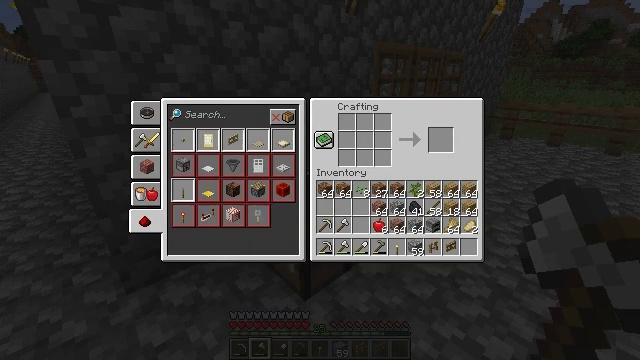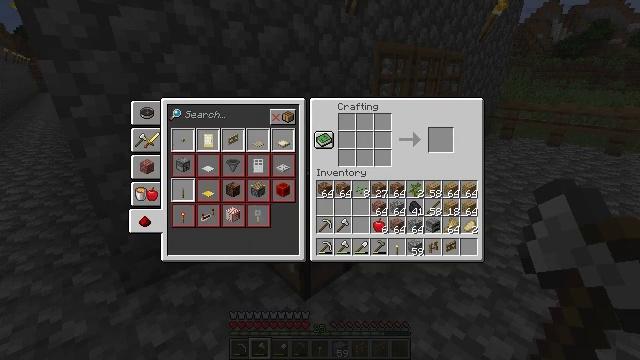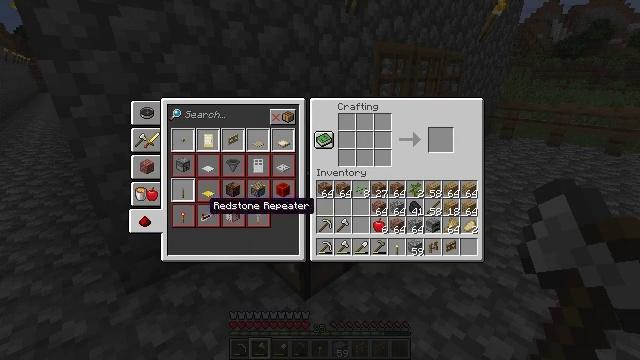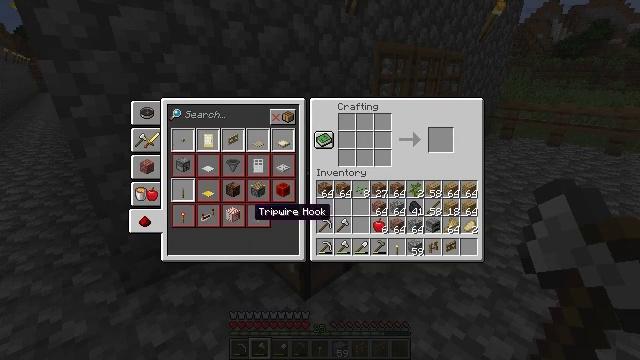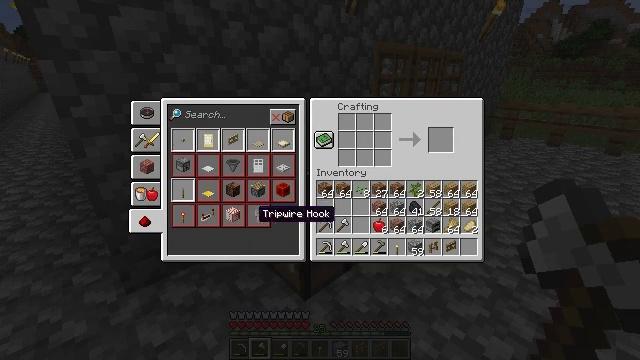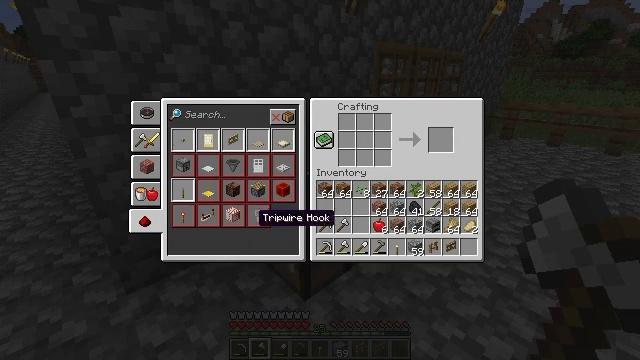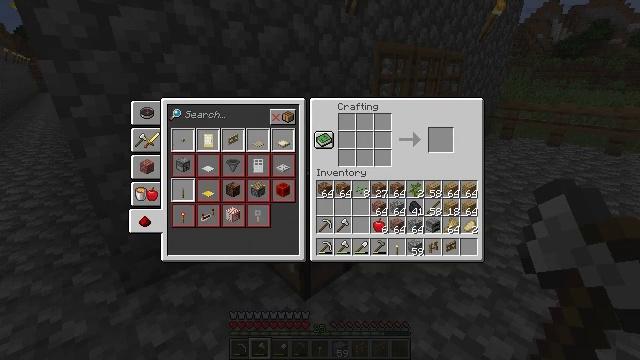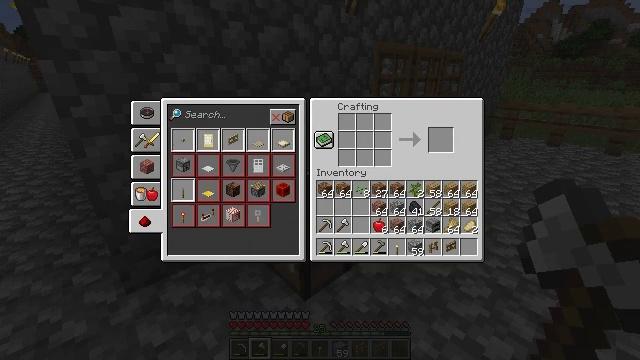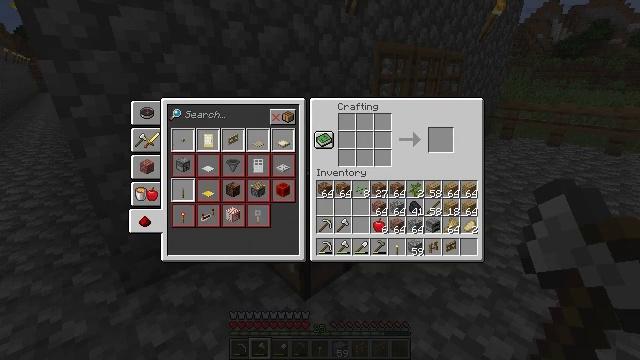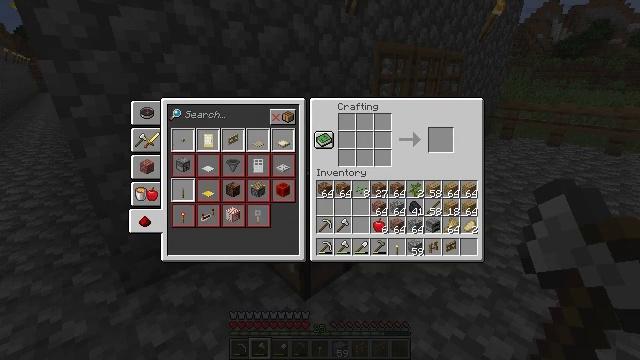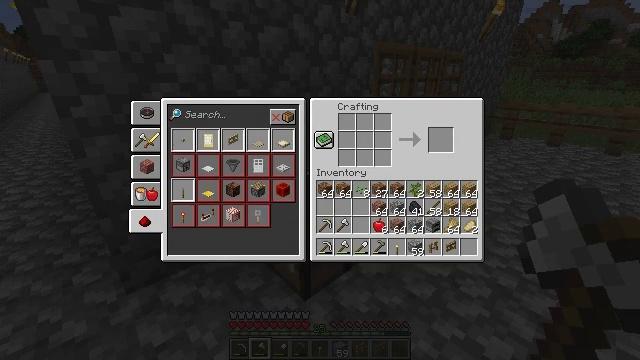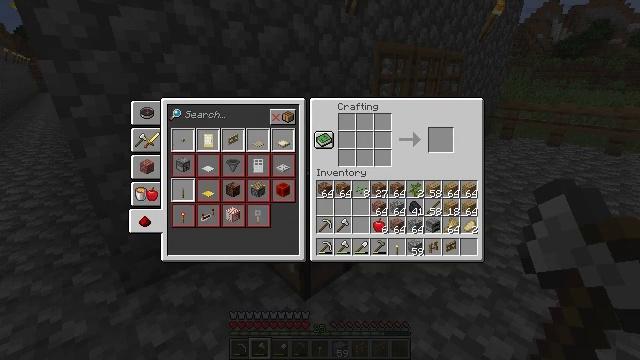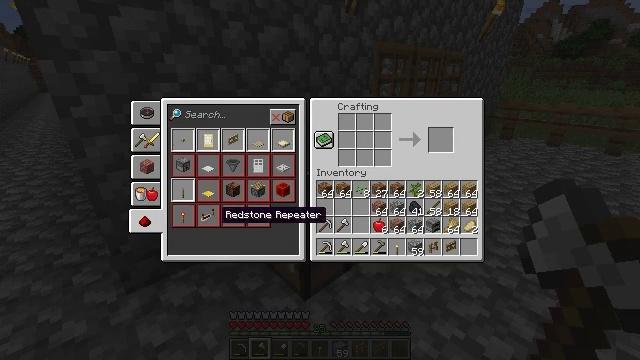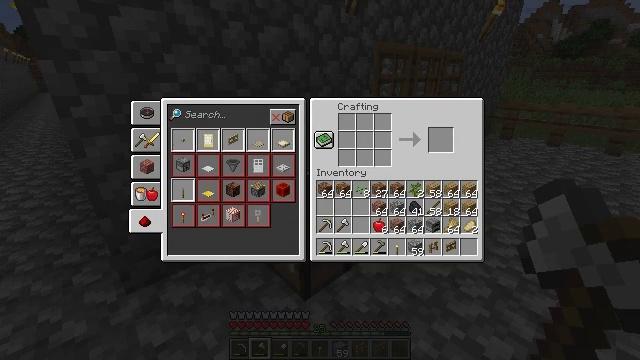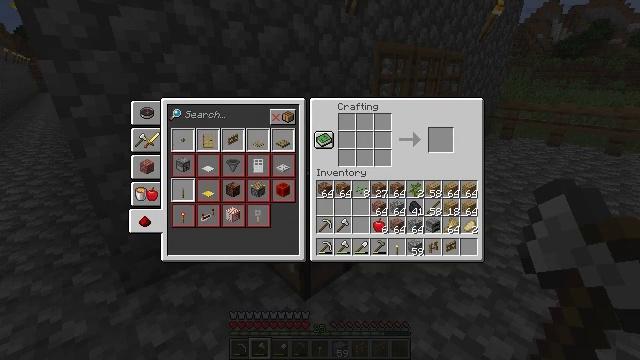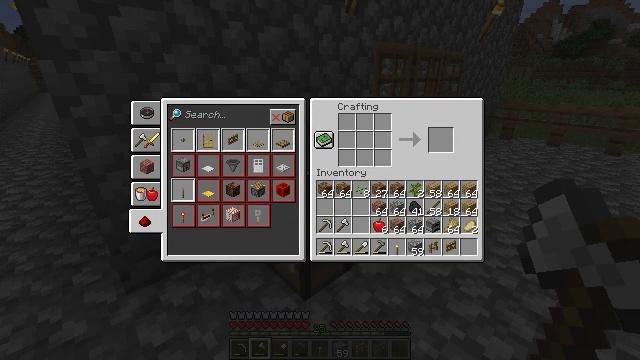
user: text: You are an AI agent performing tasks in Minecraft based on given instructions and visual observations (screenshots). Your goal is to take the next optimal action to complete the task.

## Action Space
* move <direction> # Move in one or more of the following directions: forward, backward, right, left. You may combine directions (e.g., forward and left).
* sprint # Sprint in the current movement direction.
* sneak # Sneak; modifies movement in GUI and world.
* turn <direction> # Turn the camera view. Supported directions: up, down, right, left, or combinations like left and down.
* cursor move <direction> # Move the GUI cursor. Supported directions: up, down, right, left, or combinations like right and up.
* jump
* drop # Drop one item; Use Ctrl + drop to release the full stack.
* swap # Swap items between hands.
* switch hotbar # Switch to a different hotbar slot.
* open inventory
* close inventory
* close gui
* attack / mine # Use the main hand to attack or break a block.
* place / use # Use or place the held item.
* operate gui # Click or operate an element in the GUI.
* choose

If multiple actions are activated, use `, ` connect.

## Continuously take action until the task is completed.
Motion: motion action
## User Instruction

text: Prepare granite stairs on the crafting table.
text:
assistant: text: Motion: cursor move right
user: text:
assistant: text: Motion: cursor move right
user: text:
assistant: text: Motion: cursor move right
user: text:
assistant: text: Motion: no_op
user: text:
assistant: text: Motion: no_op
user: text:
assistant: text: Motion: no_op
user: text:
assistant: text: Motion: no_op
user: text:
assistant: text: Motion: no_op
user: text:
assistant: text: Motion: no_op
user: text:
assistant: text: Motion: no_op
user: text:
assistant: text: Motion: no_op
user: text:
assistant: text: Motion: cursor move left and up
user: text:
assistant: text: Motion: cursor move left and up
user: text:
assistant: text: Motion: cursor move left and up
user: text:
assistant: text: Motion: no_op
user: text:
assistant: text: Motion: no_op
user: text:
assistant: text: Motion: no_op
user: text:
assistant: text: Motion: no_op
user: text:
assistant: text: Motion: no_op
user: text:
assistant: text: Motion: no_op
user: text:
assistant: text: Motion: operate gui
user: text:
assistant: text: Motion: operate gui
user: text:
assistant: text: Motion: no_op
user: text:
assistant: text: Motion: cursor move right
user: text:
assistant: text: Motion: cursor move right
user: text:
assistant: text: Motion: cursor move right
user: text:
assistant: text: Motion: cursor move right
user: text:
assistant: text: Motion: cursor move right
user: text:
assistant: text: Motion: no_op
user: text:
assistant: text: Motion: cursor move down